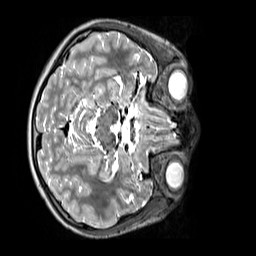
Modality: T2w
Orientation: axial
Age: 9
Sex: male
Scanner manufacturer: siemens
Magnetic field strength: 3 T
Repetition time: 3.2 s
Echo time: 0.408 s